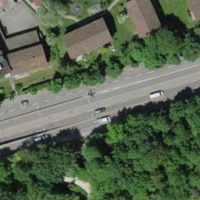
EUNIS habitat code: 53
Species observed at this site:
Cyanistes caeruleus
Cepaea nemoralis
Acer campestre
Carpinus betulus
Primula vulgaris
Fagus sylvatica
Picea abies
Fringilla coelebs
Tussilago farfara
Fragaria vesca
Hedera helix
Laurus nobilis